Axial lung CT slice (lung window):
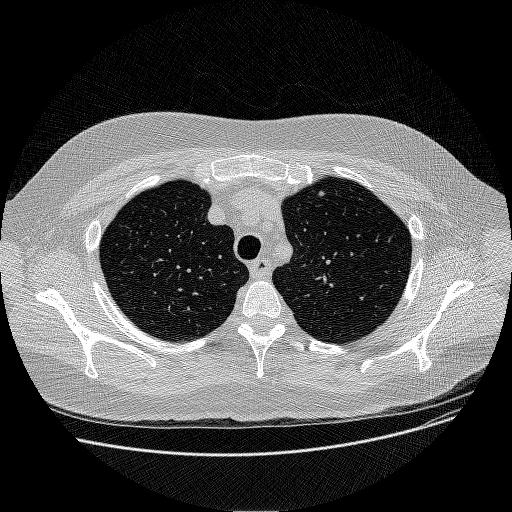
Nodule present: no